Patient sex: F
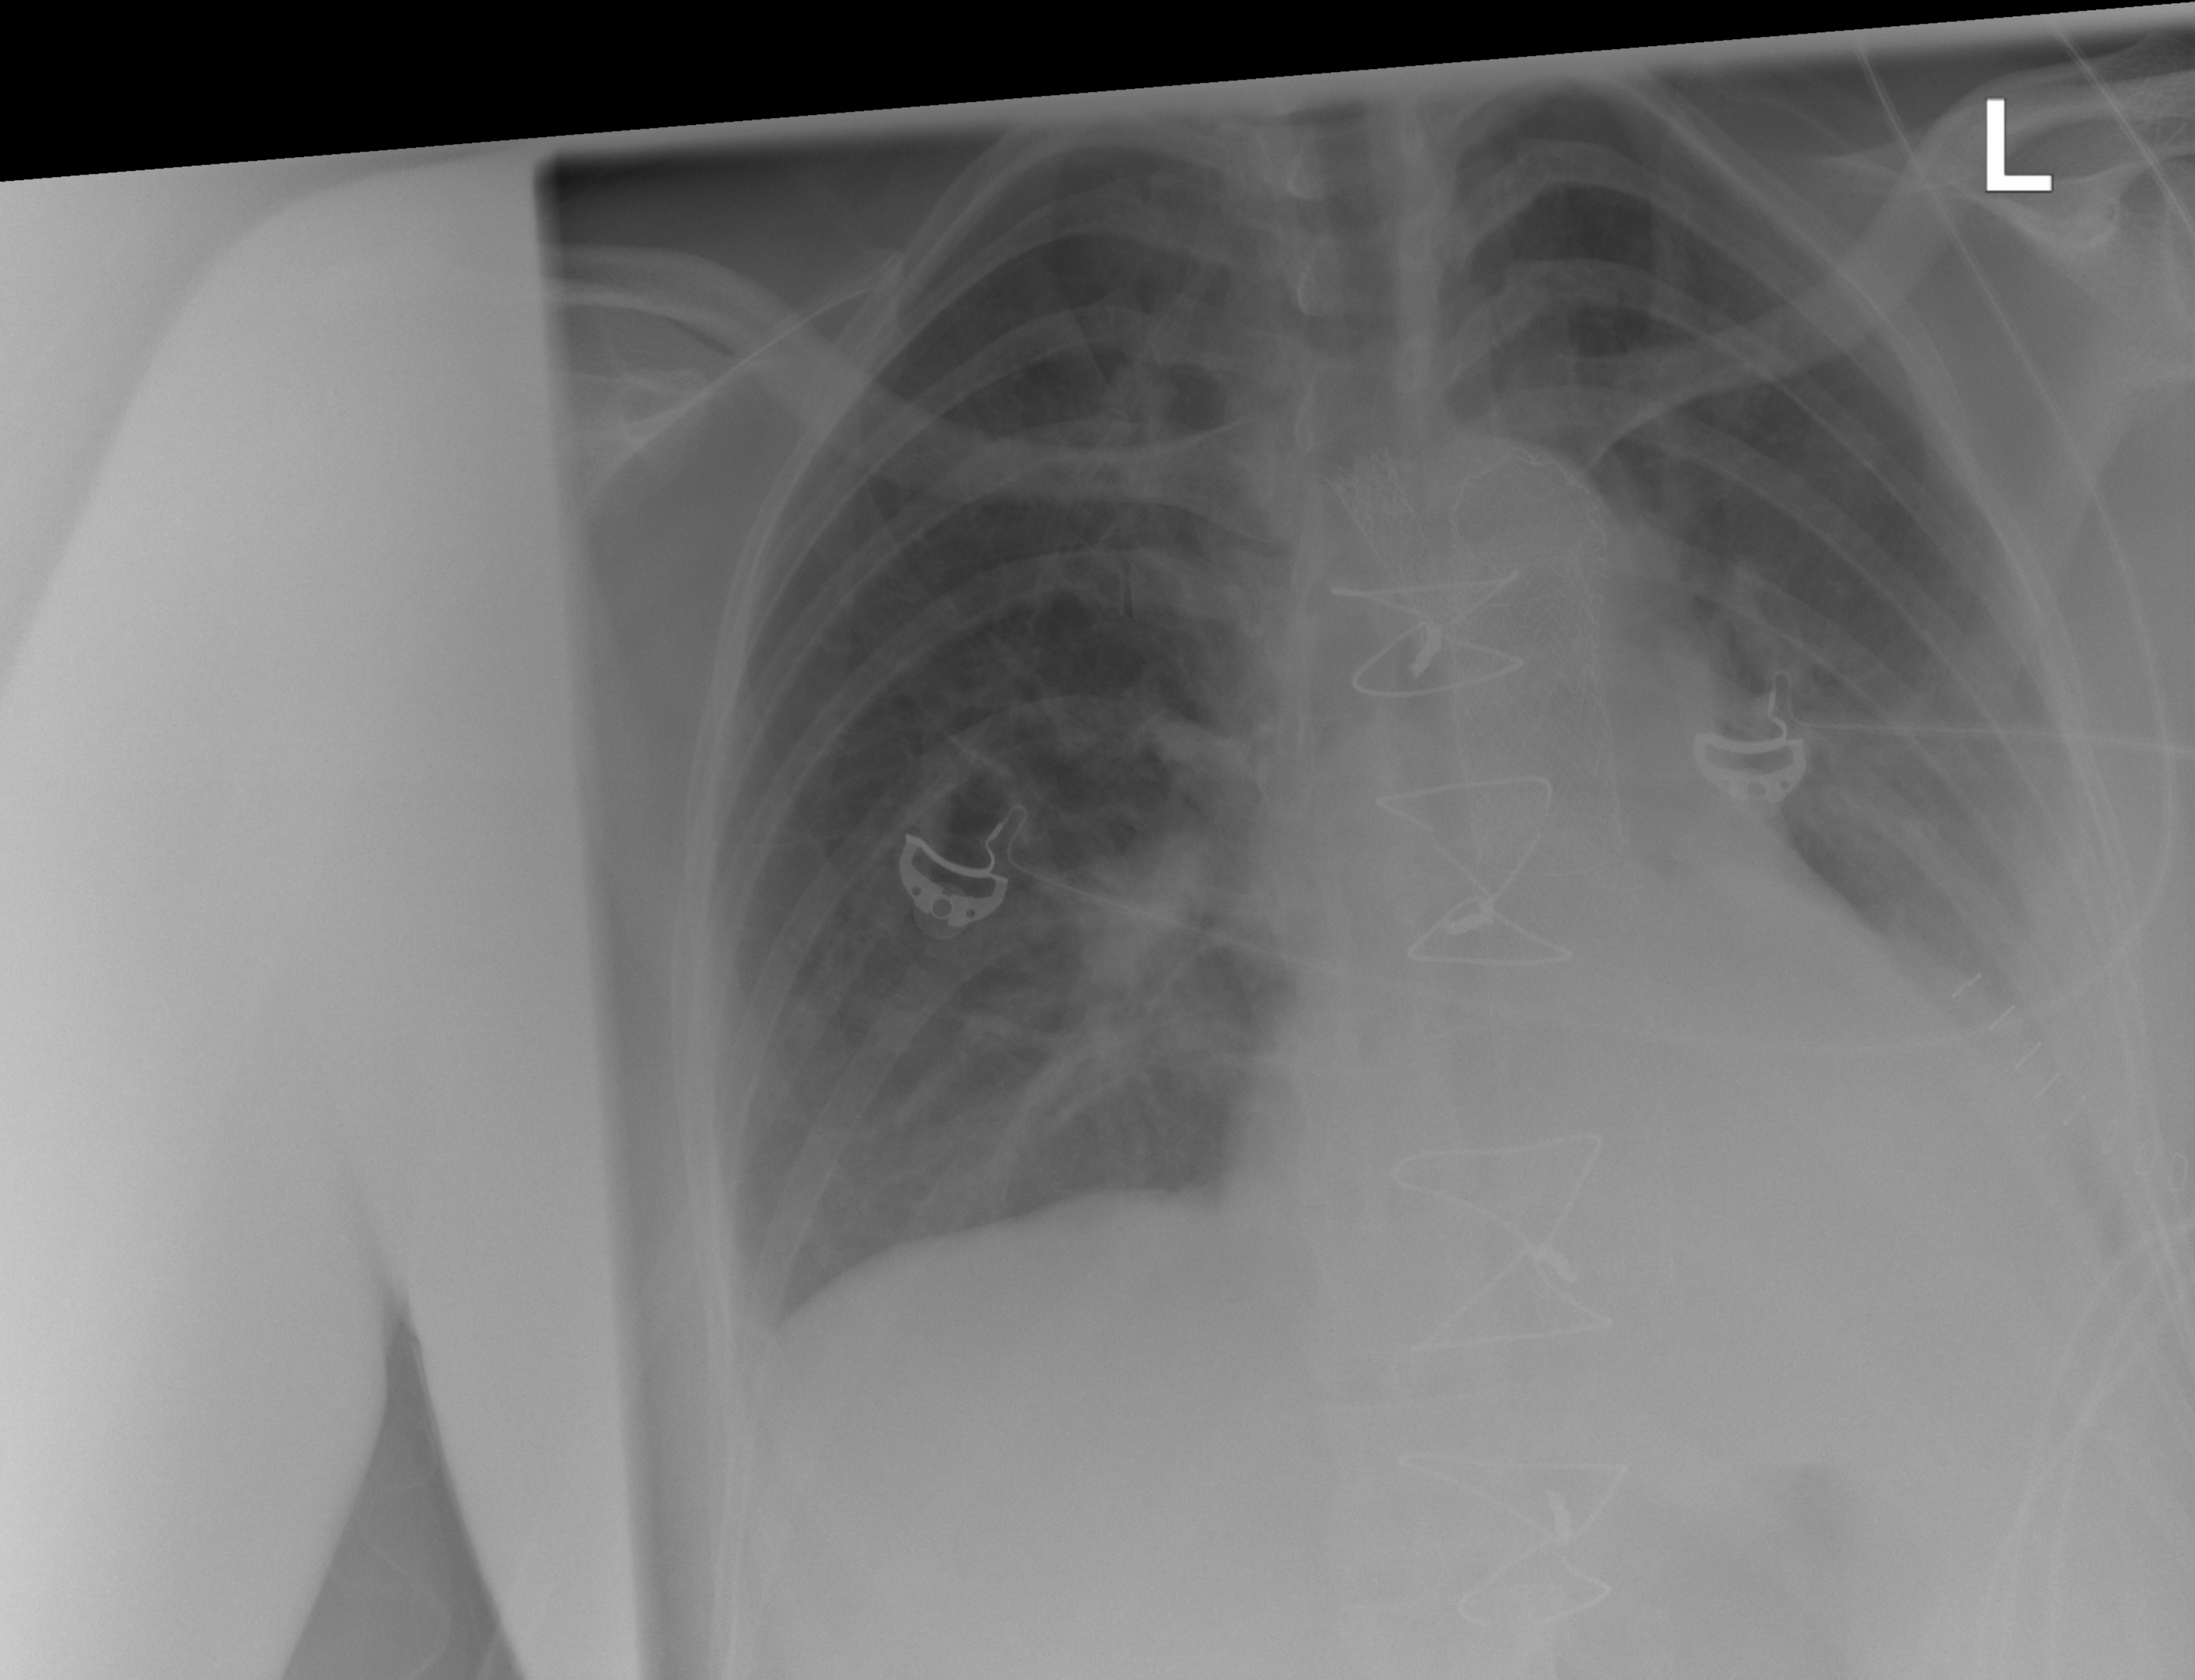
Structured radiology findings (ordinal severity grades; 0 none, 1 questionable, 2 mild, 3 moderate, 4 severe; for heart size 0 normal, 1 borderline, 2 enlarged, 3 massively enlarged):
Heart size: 2
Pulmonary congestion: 0
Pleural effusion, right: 0
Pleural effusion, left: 2
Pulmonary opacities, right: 1
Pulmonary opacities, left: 3
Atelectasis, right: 2
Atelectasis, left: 2